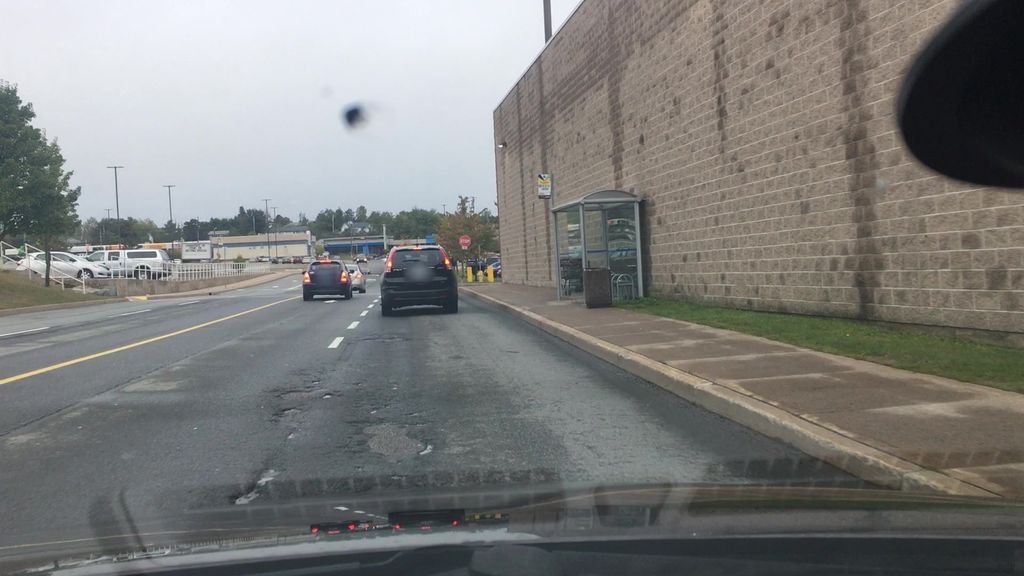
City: halifax